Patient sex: M
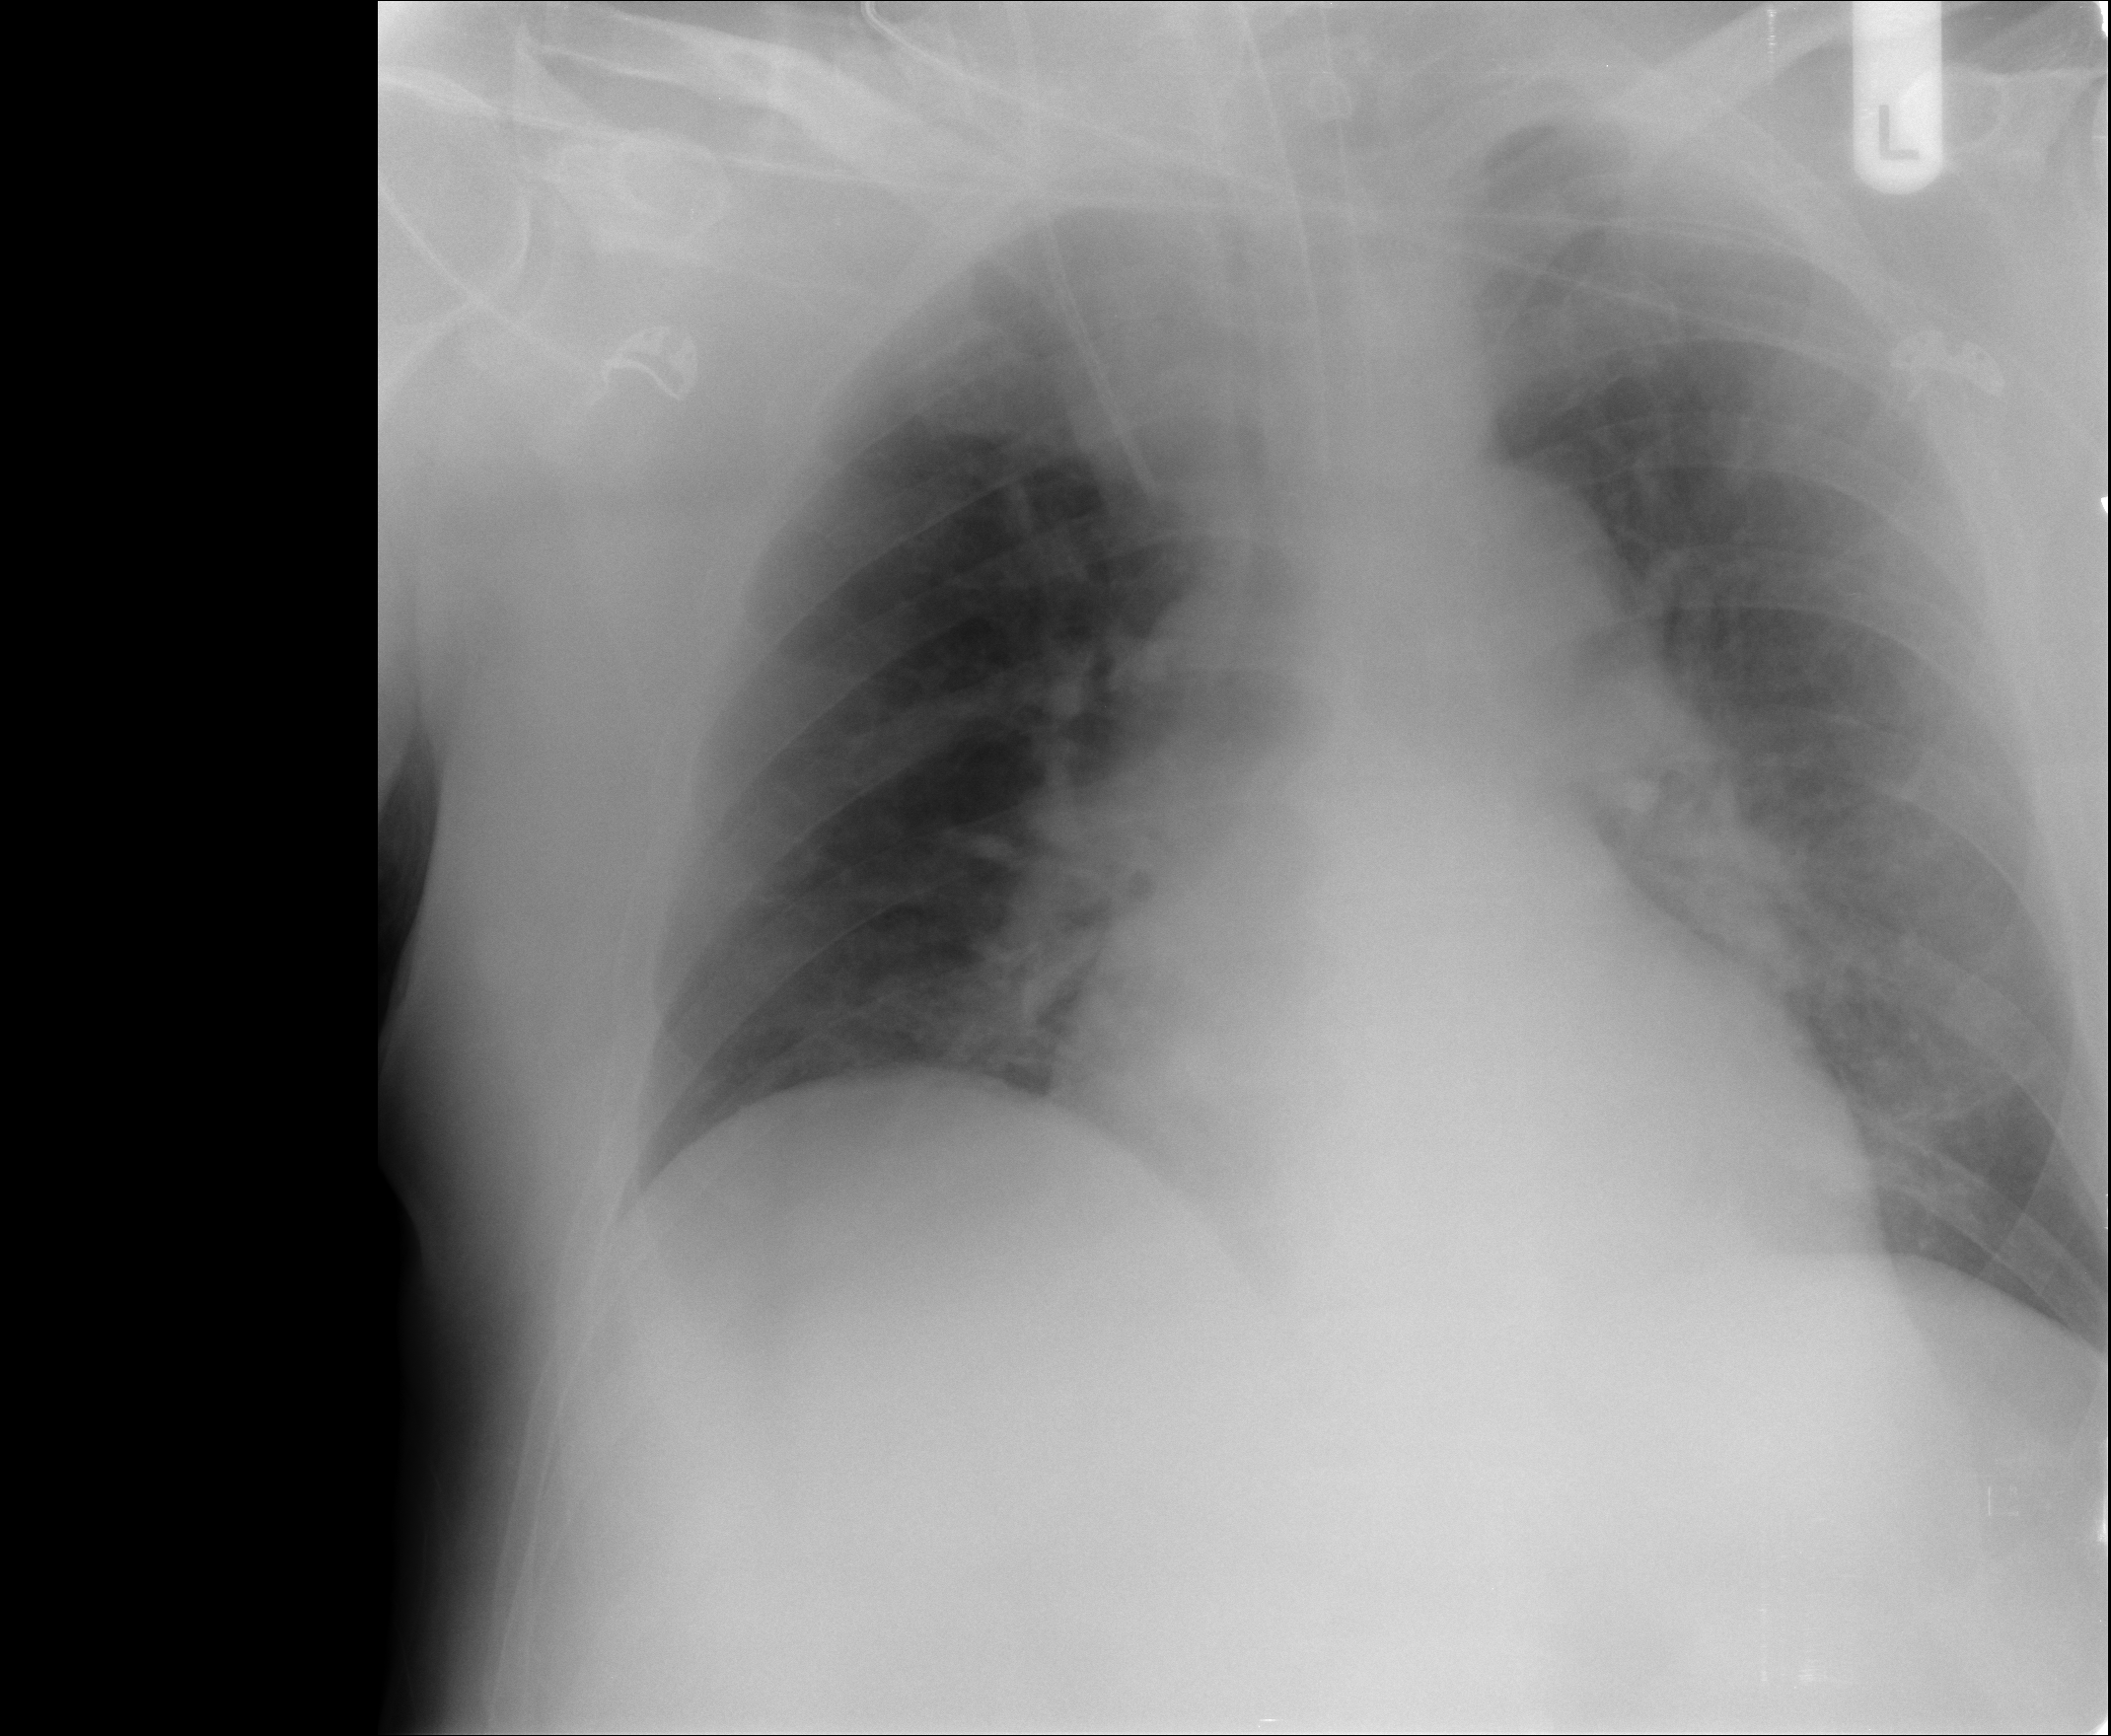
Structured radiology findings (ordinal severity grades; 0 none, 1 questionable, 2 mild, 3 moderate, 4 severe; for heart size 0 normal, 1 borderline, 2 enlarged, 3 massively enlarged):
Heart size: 1
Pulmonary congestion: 2
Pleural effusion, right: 0
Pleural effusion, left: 0
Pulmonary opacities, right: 2
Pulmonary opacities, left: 2
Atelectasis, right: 2
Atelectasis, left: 2